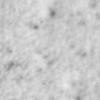
Label: no_change